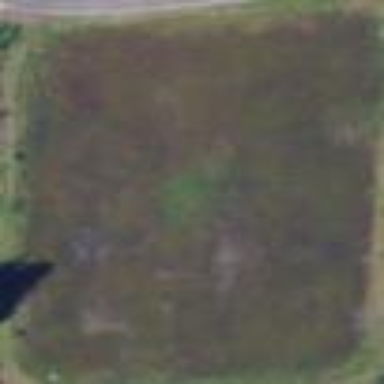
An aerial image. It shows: Farmland with cranberries as the crop.